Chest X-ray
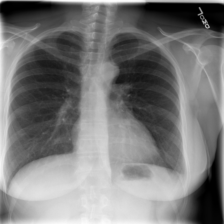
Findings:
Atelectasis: negative
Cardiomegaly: negative
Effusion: negative
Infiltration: negative
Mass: negative
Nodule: negative
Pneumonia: negative
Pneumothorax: negative
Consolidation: negative
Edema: negative
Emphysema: negative
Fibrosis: negative
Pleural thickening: negative
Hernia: negative